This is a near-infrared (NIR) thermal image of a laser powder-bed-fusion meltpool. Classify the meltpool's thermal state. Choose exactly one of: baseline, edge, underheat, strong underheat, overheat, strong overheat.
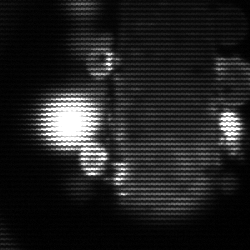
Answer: strong underheat